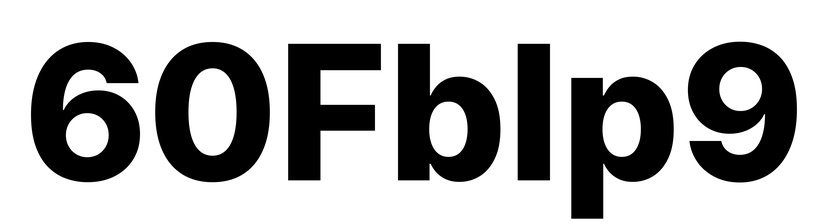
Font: Inter_ExtraBold